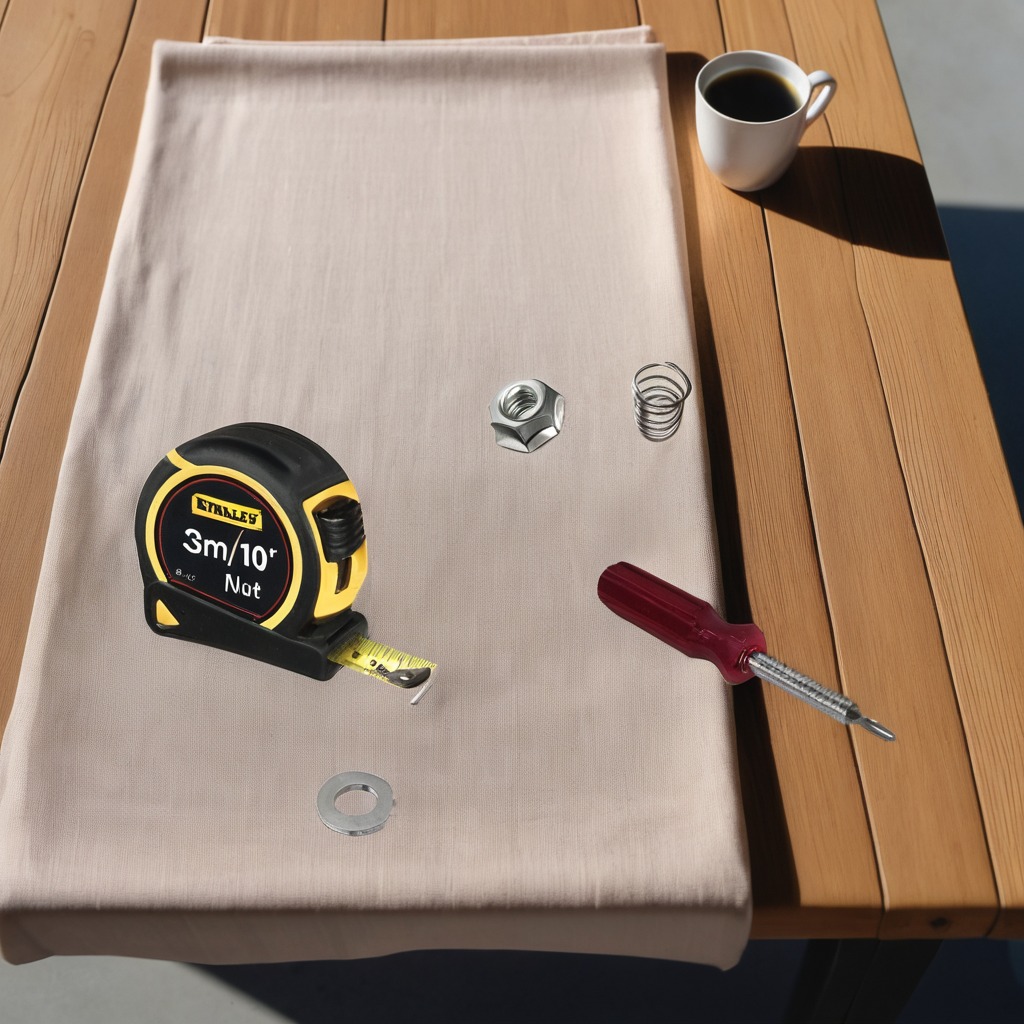
A flat metal washer, a measuring tape, a coiled metal spring, a screwdriver, and a metal nut are lying on the wooden table.